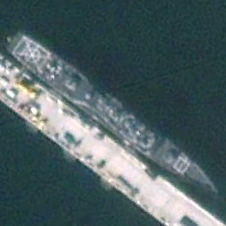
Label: cruiser